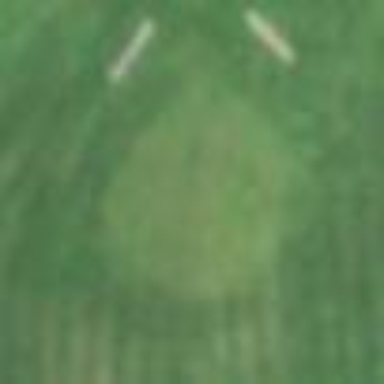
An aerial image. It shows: Baseball pitch for leisure land activities.